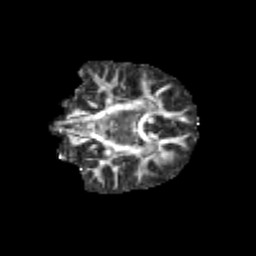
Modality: FA
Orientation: coronal
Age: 9
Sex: male
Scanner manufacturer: siemens
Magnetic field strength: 3 T
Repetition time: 3.8 s
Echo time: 0.07 s